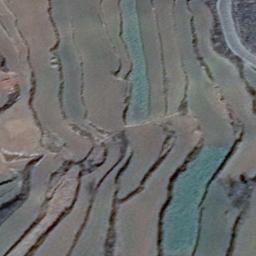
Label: terrace